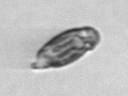
Label: Katodinium_or_Torodinium